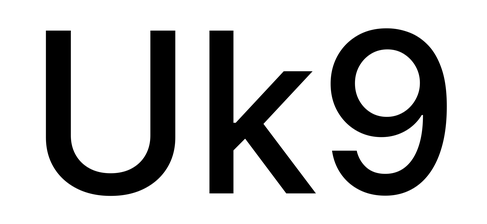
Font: Inter_Medium